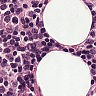
Metastatic tissue present: no